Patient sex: M
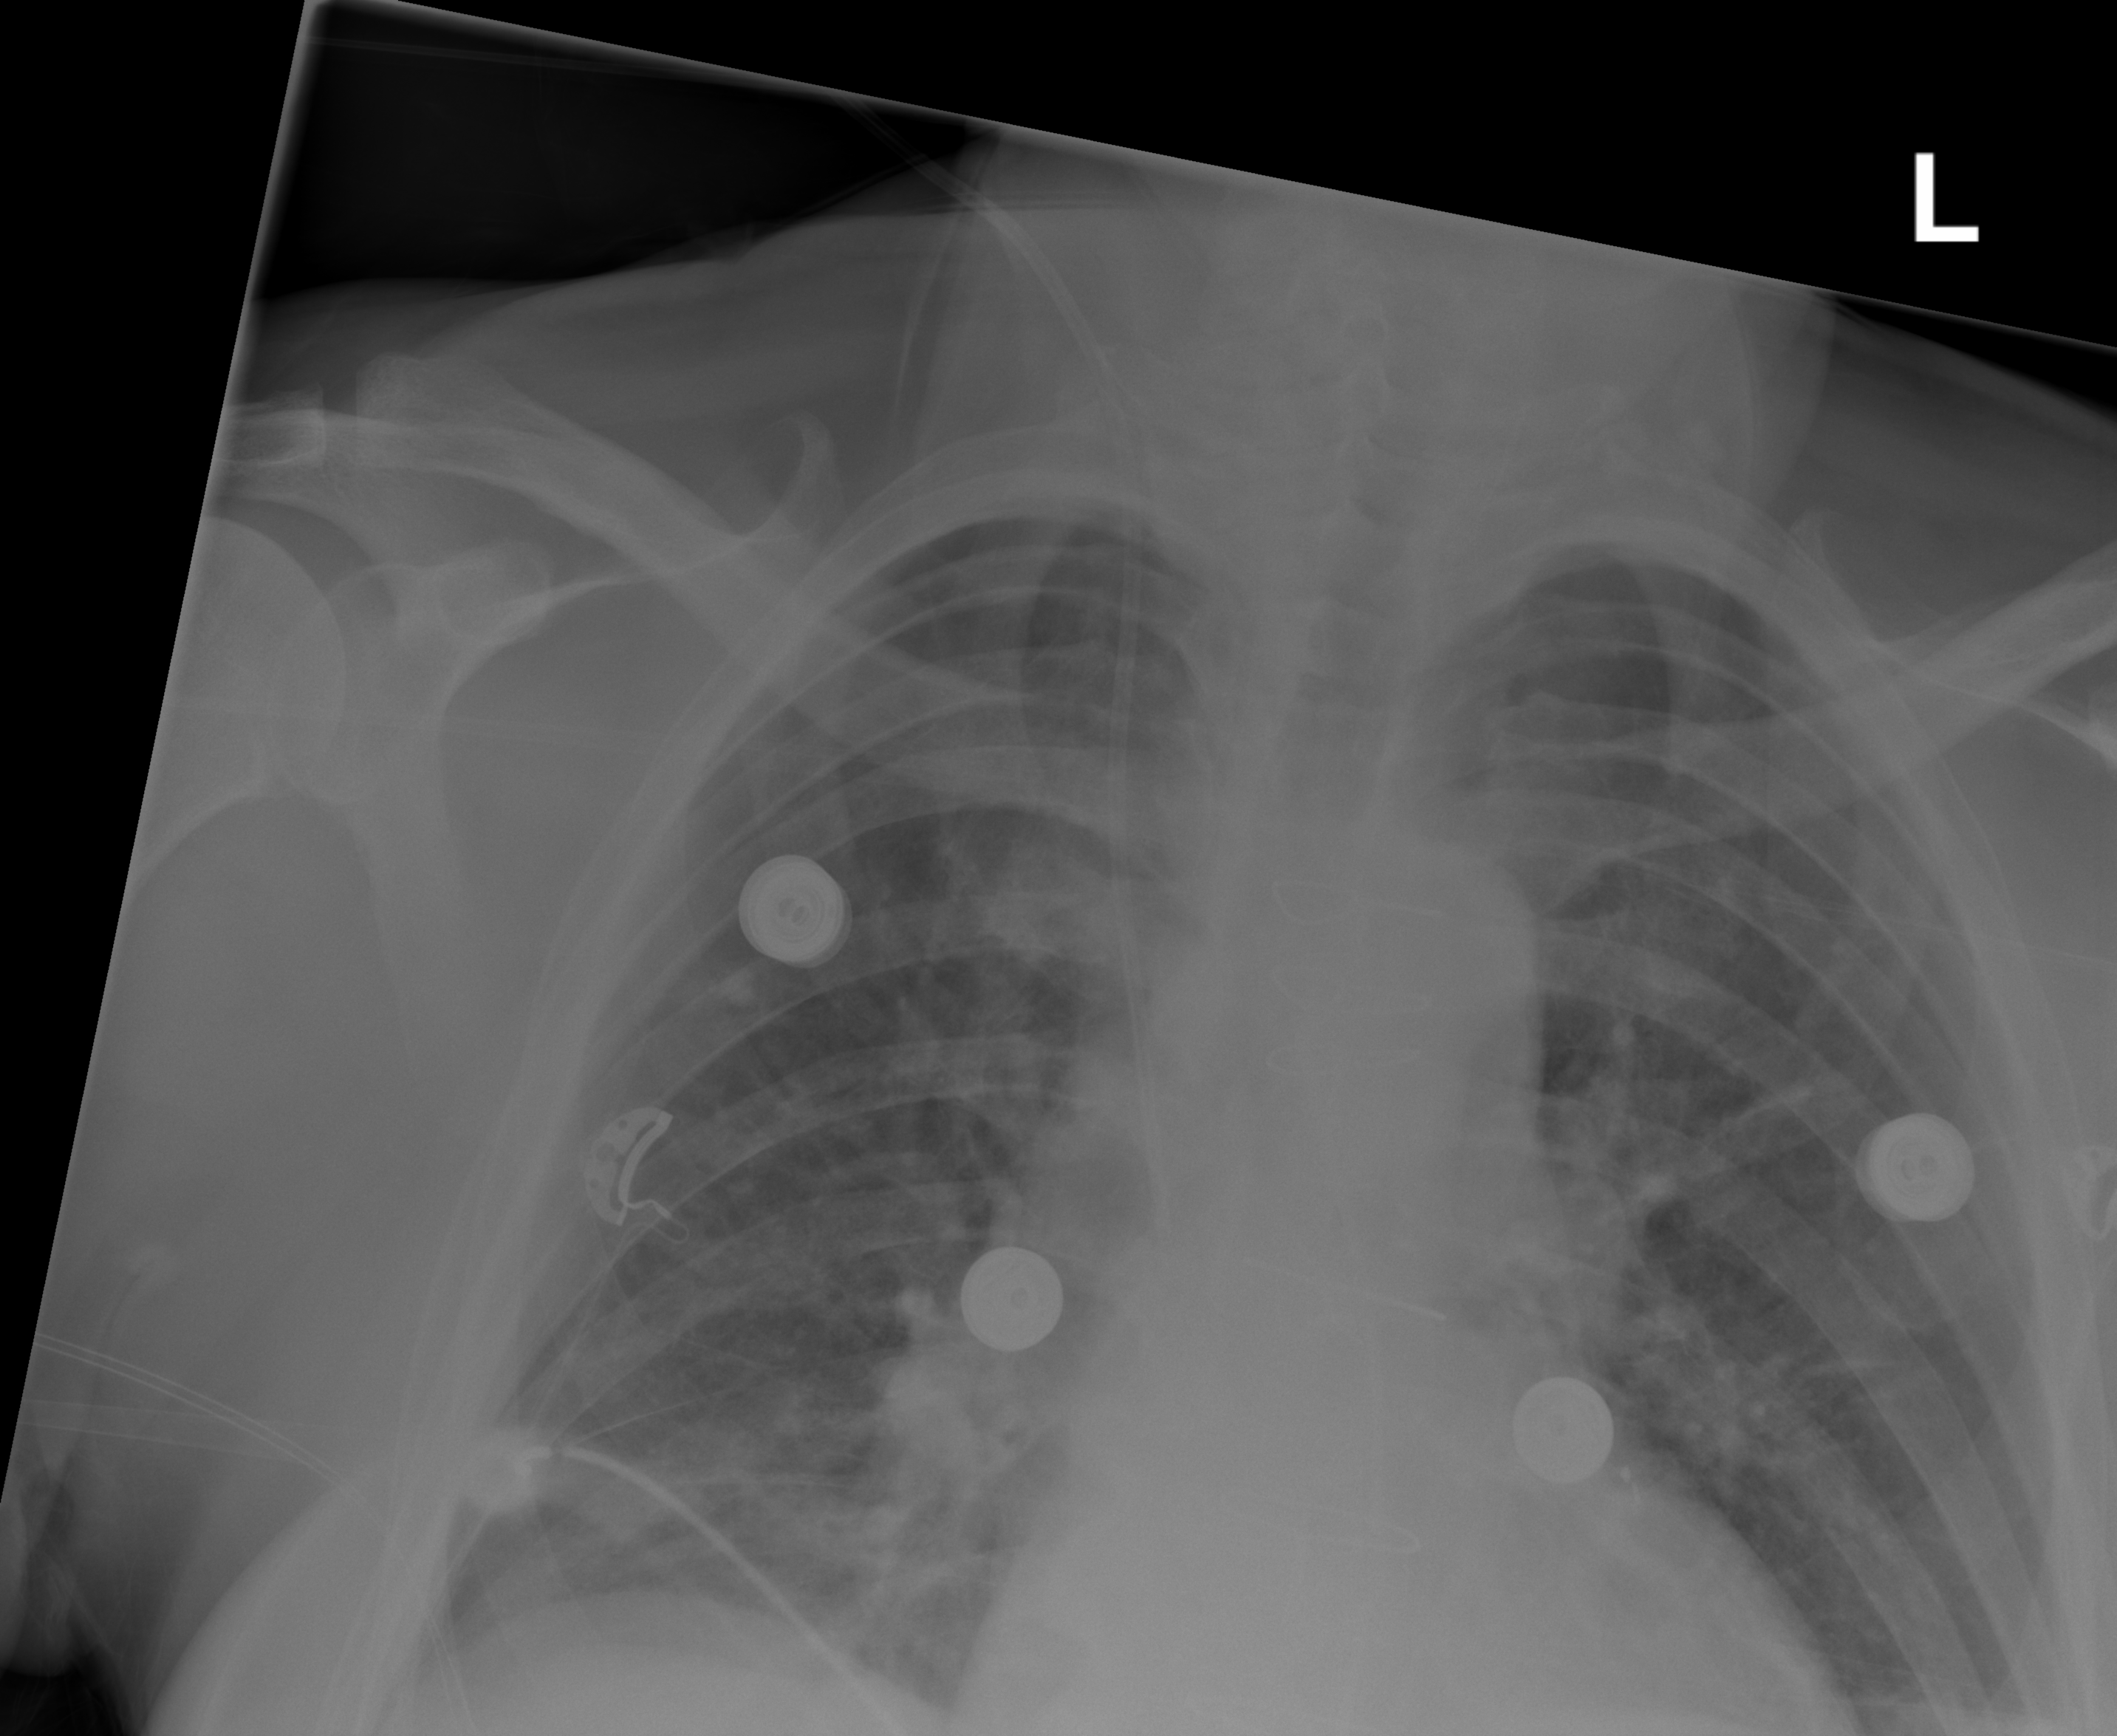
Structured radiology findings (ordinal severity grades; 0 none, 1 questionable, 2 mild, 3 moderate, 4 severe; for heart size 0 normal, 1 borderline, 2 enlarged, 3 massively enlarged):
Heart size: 0
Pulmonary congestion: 2
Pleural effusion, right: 0
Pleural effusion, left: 0
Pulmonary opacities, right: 0
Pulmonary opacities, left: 0
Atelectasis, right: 2
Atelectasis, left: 2